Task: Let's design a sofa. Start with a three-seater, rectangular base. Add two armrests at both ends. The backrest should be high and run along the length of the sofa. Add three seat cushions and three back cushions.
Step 6:
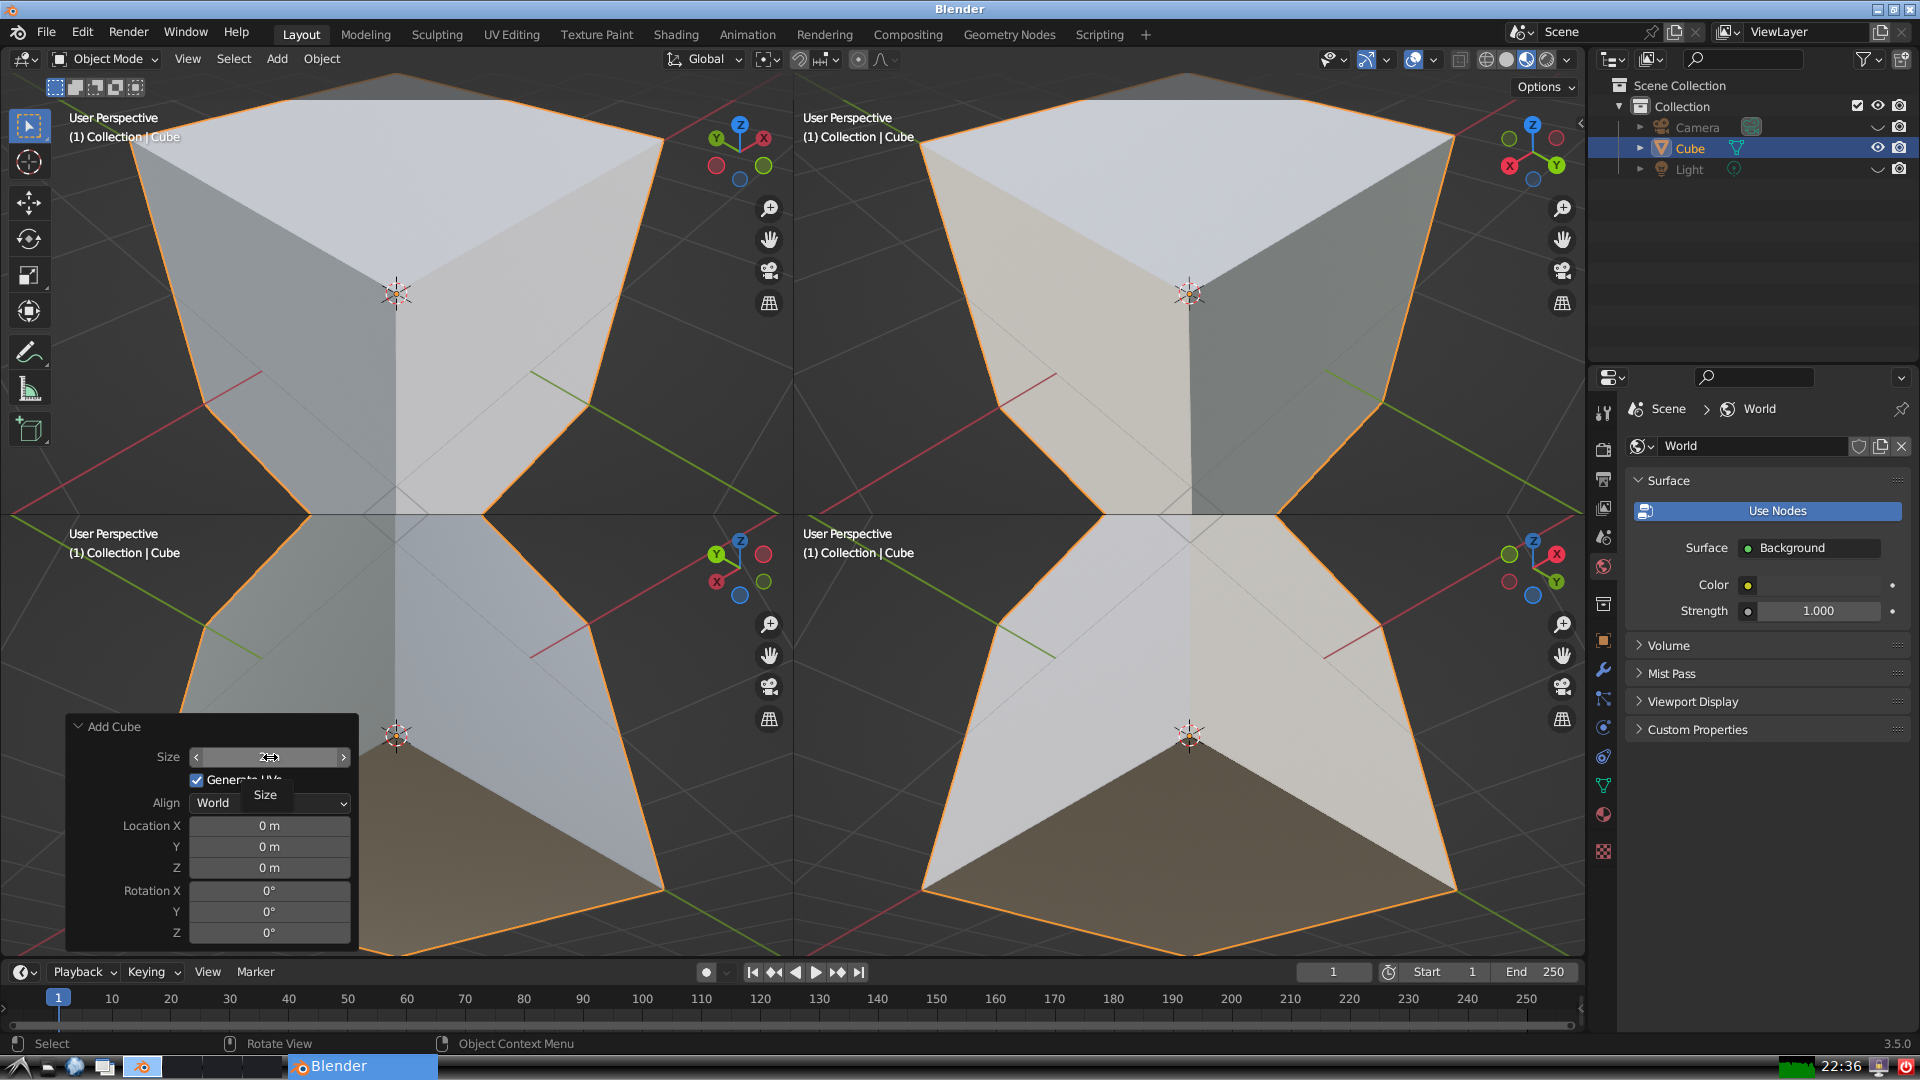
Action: click: no